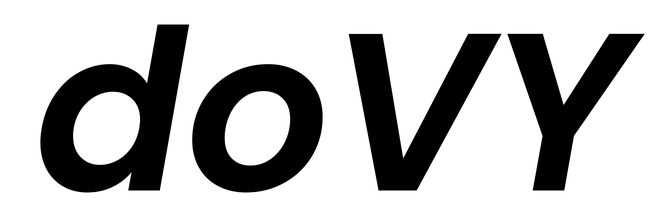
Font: Poppins-SemiBoldItalic